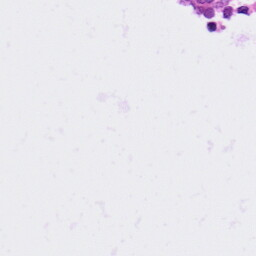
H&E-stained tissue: Ovarian